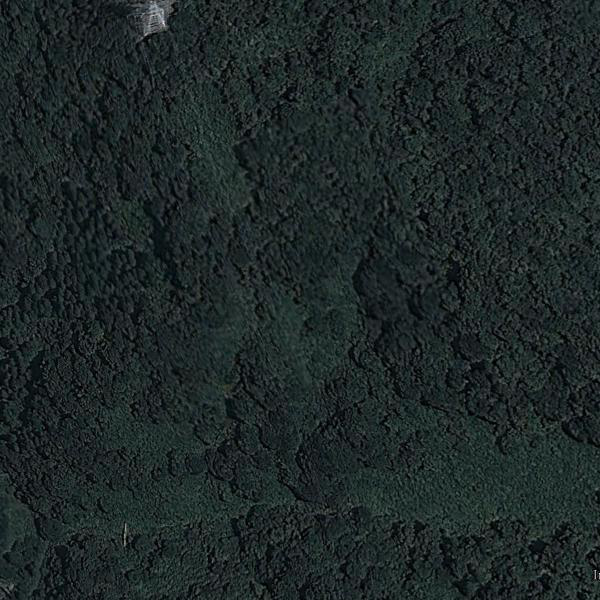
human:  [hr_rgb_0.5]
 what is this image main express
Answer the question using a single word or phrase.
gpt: vegetation